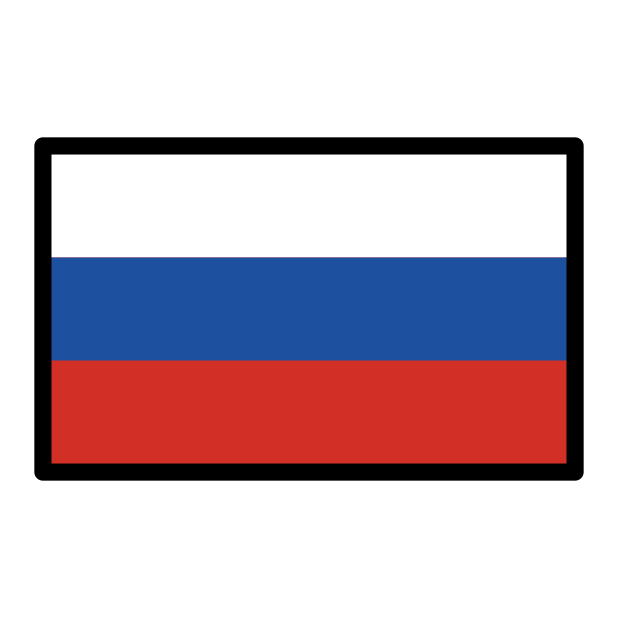
flag: Russia